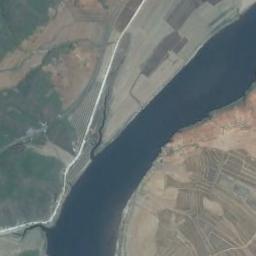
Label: river